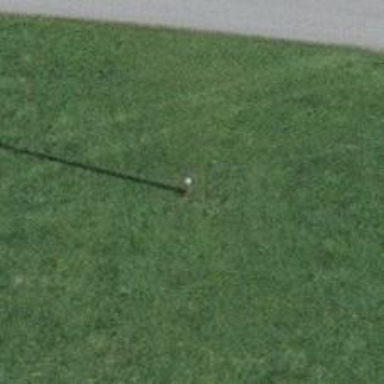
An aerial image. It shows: Utility pole as the man-made structure.